Question: quick question that should be simple to answer despite trouble i've had:
i have a simple rails app with a message ('intro') tab displaying sent and received messages ('intros'). i have the messages routing from user to user appropriately, and the content of the messages is displaying fine in user inboxes. however, i'm having trouble showing the name's of the users associated with the messages next to the messages themselves
i have a User model:
'''
class User < ActiveRecord::Base
attr_accessible :name, :email, :one_liner, :password, :password_confirmation
has_secure_password
has_many :sent_intros, foreign_key: "sender_id", dependent: :destroy, class_name: "Intro"
has_many :received_intros, foreign_key: "receiver_id", dependent: :destroy, class_name: "Intro"
has_many :receivers, through: :sent_intros, source: :receiver
has_many :senders, through: :received_intros, source: :sender
...
'''
, an Intro (message) model:
'''
class Intro < ActiveRecord::Base
attr_accessible :content, :receiver_id, :sender_id
belongs_to :sender, class_name: "User"
belongs_to :receiver, class_name: "User"
...
'''
and here is the relevant code from the users controller:
'''
class UsersController < ApplicationController
before_filter :signed_in_user, only: [:index, :edit, :update, :destroy]
before_filter :correct_user, only: [:edit, :update]
before_filter :admin_user, only: :destroy
def show
@user = User.find(params[:id])
@intro = Intro.find(params[:id])
@sent_intros = current_user.sent_intros.paginate(page: params[:page])
@received_intros = current_user.received_intros.paginate(page: params[:page])
end
...
'''
my .erb show page:
'''
<% provide(:title, @user.name) %>
<div class="row">
<aside class="span4">
<section>
<h1>
<%= @user.name %>
</h1>
</section>
</aside>
<div class="span8">
<% if@user.received_intros.any? %>
<h3>Received intros (<%= @user.received_intros.count %>)</h3>
<ol class="intros">
<%= render @received_intros %>
</ol>
<%= will_paginate @received_intros %>
<% end %>
<% if@user.sent_intros.any? %>
<h3>Sent intros (<%= @user.sent_intros.count %>)</h3>
<ol class="intros">
<%= render @sent_intros %>
</ol>
<%= will_paginate @sent_intros %>
<% end %>
</div>
</div>
'''
so I'm concerned with the <%= render @received_intros %> and <%= render @sent_intros %> lines of this page
currently, it displays the following (intro content without the associated user):

how do I get prefix those usernames to their respective intros? thanks!
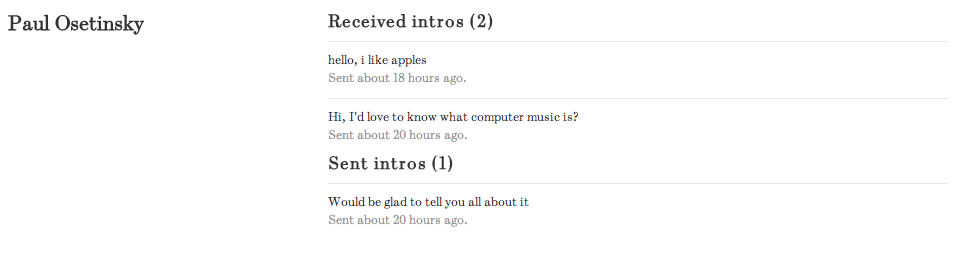
Answer: Looks like you're looking up Intro based on the same id as User in your controller actions. Since it's looked up second, it's overwriting the @user variable. Here's your code:
'''
@user = User.find(params[:id])
@intro = Intro.find(params[:id])
'''
I'm guessing you probably want that second line to be something like params[:intro_id], but not entirely sure without seeing the view code linking to that page and possibly your routes file.